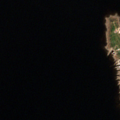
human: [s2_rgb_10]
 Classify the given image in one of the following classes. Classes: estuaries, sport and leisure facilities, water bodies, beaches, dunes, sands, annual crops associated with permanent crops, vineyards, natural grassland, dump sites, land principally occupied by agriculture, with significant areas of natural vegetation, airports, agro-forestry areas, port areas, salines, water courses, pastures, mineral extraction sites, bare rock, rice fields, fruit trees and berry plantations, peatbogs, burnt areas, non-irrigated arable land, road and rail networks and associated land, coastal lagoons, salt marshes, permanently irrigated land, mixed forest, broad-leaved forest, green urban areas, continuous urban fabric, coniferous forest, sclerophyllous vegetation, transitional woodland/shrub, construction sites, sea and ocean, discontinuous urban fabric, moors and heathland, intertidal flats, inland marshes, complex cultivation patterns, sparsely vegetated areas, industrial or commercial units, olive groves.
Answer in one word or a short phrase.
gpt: sea and ocean